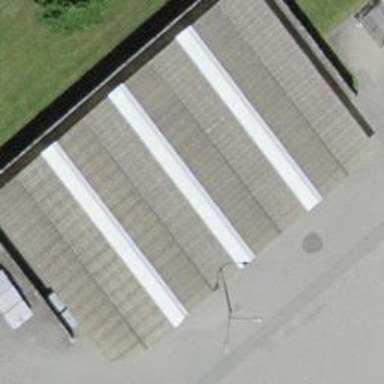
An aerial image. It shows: View of roof of building.